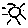
Label: sun